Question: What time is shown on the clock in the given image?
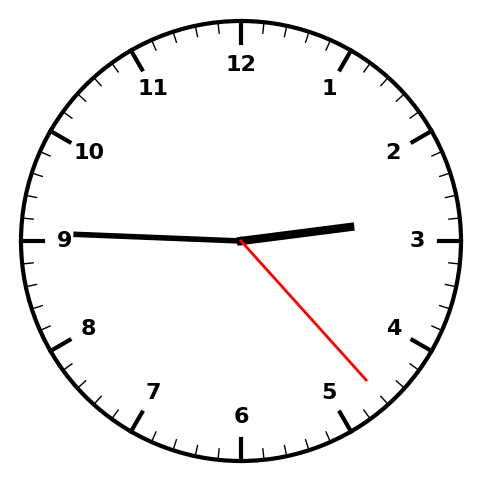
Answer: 02:45:23